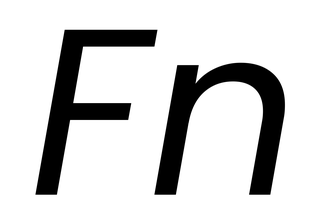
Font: Poppins-Italic